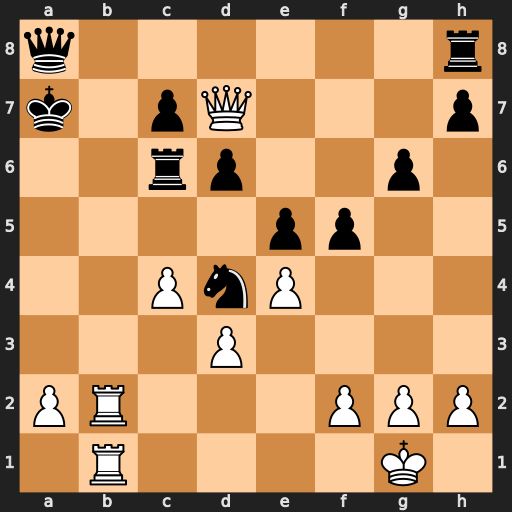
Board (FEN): q6r/k1pQ3p/2rp2p1/4pp2/2PnP3/3P4/PR3PPP/1R4K1
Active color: w
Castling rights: -
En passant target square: -
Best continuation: Rb4 Qc8 Ra4+